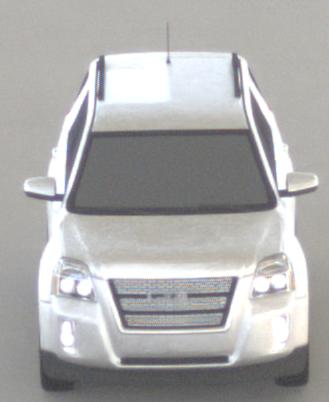
Make: GMC
Model: Terrain
Detailed model: Gen. 1
Model produced from: 2009
Model produced until: 2017
Doors: 5
Color: white
Road condition: dry road
Daytime: morning or afternoon
Contrast: low contrast